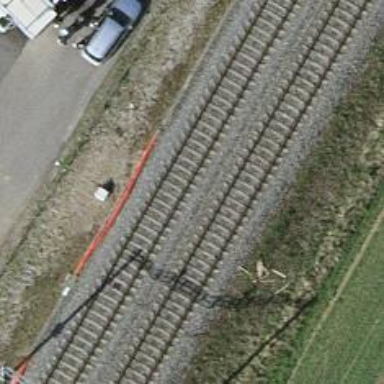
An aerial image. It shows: Railway signal.